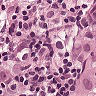
Metastatic tissue present: yes